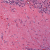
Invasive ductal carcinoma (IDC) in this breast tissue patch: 0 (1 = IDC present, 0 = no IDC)